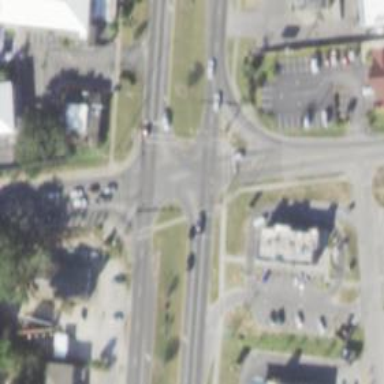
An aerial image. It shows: Marked crossing on the road.